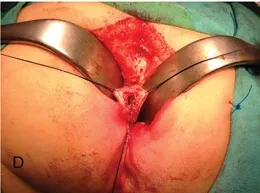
D
) The upper pouch of the rectum is held with sutures and opened.
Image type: medical_photograph (other_medical_photograph)